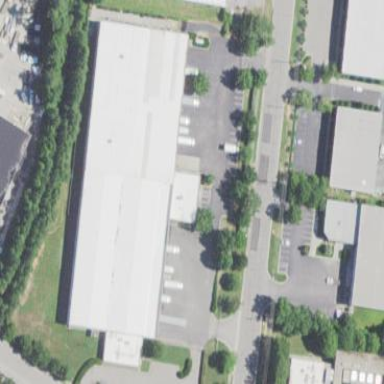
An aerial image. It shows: Commercial building.